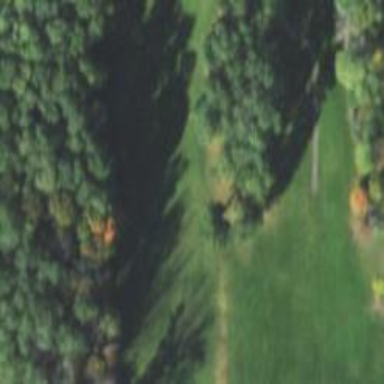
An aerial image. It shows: Scenic golf fairway.